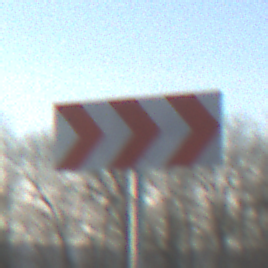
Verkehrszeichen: RichtungstafelnInKurvenGrossLinks
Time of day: MorningAfternoon
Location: Outdoor (Nature)
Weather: Clear
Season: Winter
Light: Natural